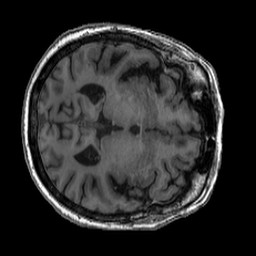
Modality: T1w
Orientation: axial
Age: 70
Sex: female
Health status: ill
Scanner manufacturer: ge
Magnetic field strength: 3 T
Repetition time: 0.008164 s
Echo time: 0.003184 s